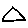
Label: triangle